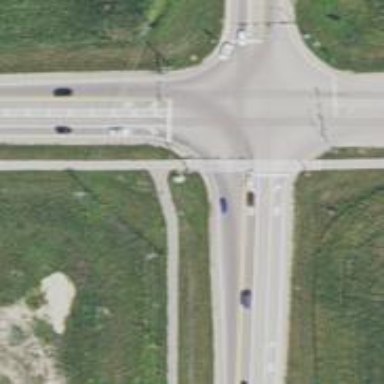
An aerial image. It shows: Marked road crossing.